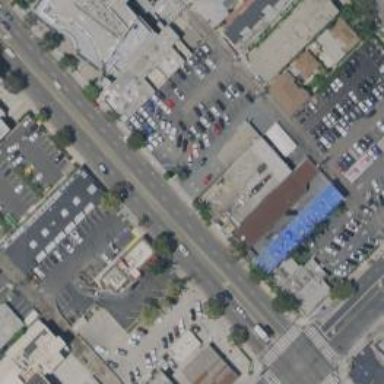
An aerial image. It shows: Primary highway with asphalt surface. It is lined with retail establishments.